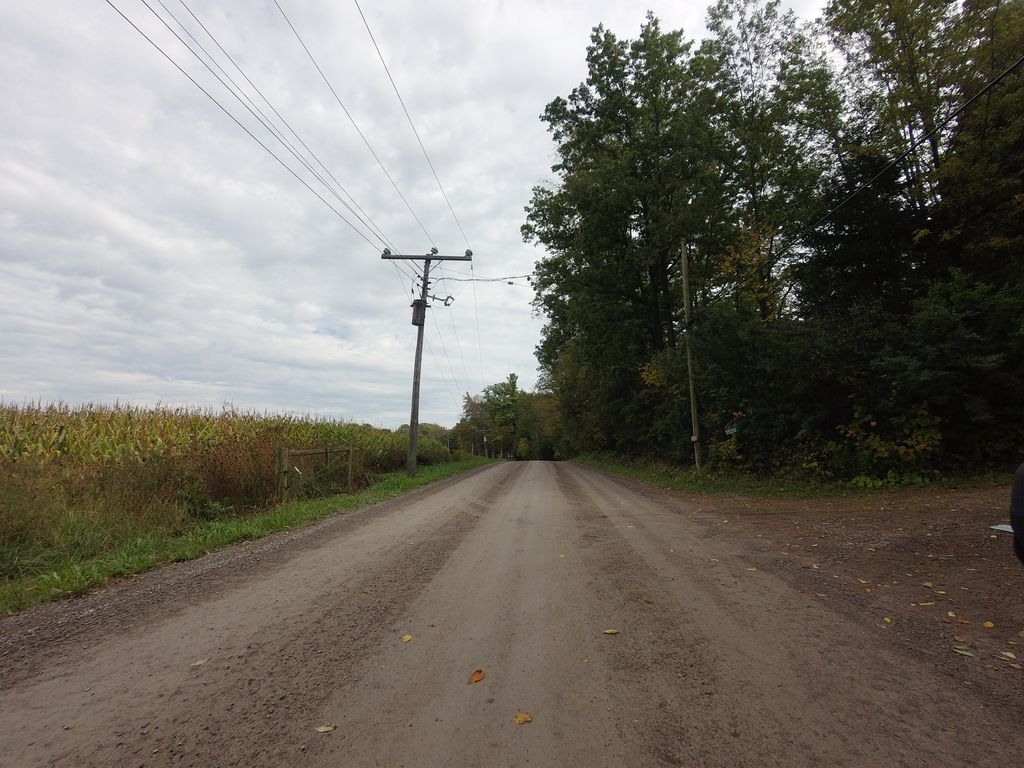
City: hamilton